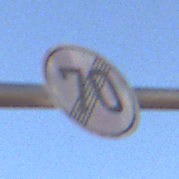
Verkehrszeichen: EndeGeschwindigkeit70
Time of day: MorningAfternoon
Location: Outdoor (Nature)
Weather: Clear
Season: NotSpecified
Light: Natural